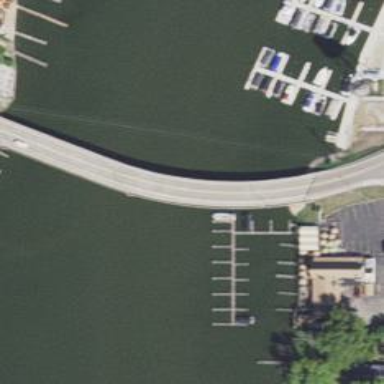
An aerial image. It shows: Man-made pier.